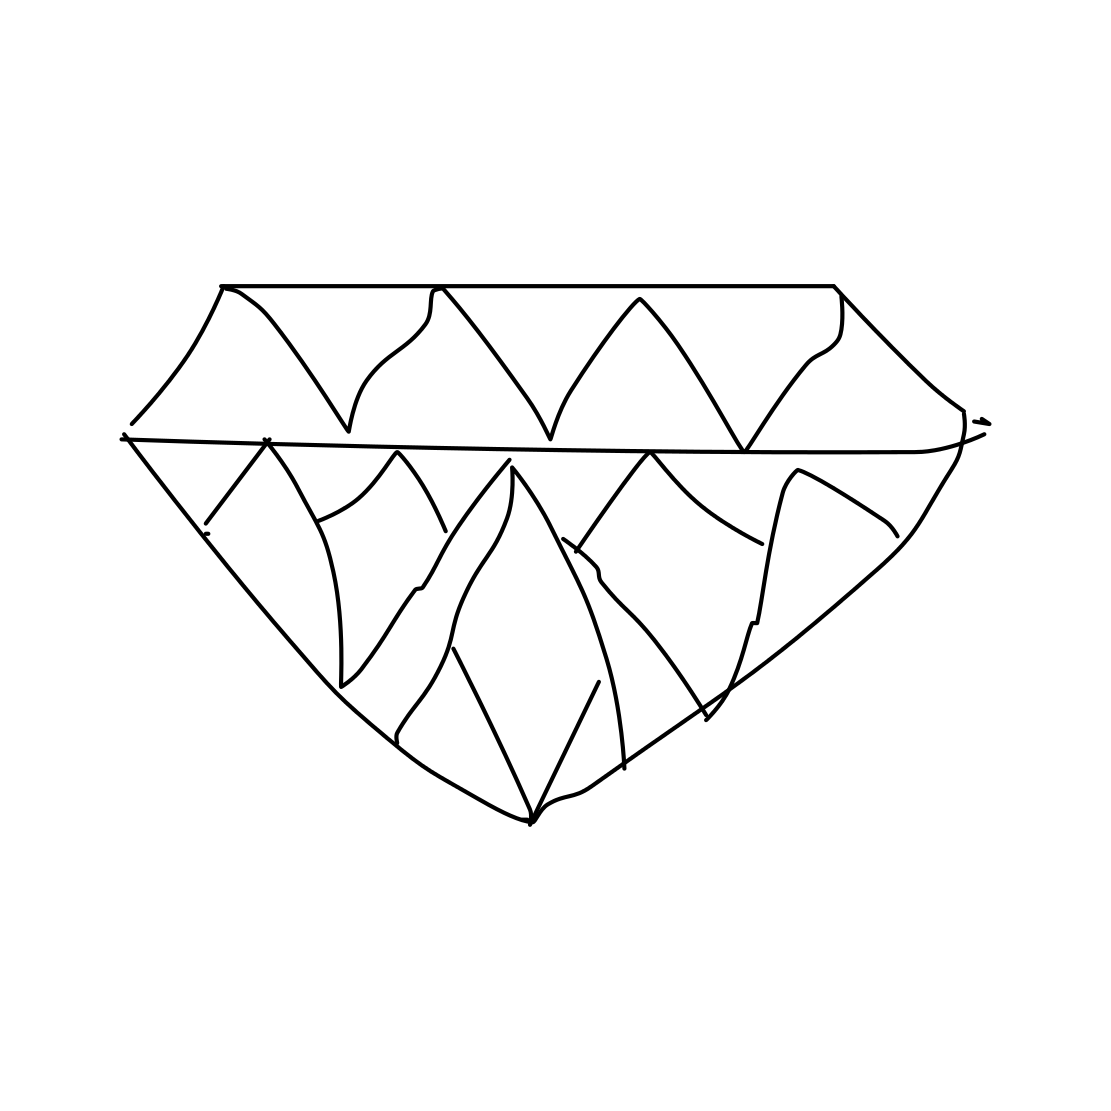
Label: diamond